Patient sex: M
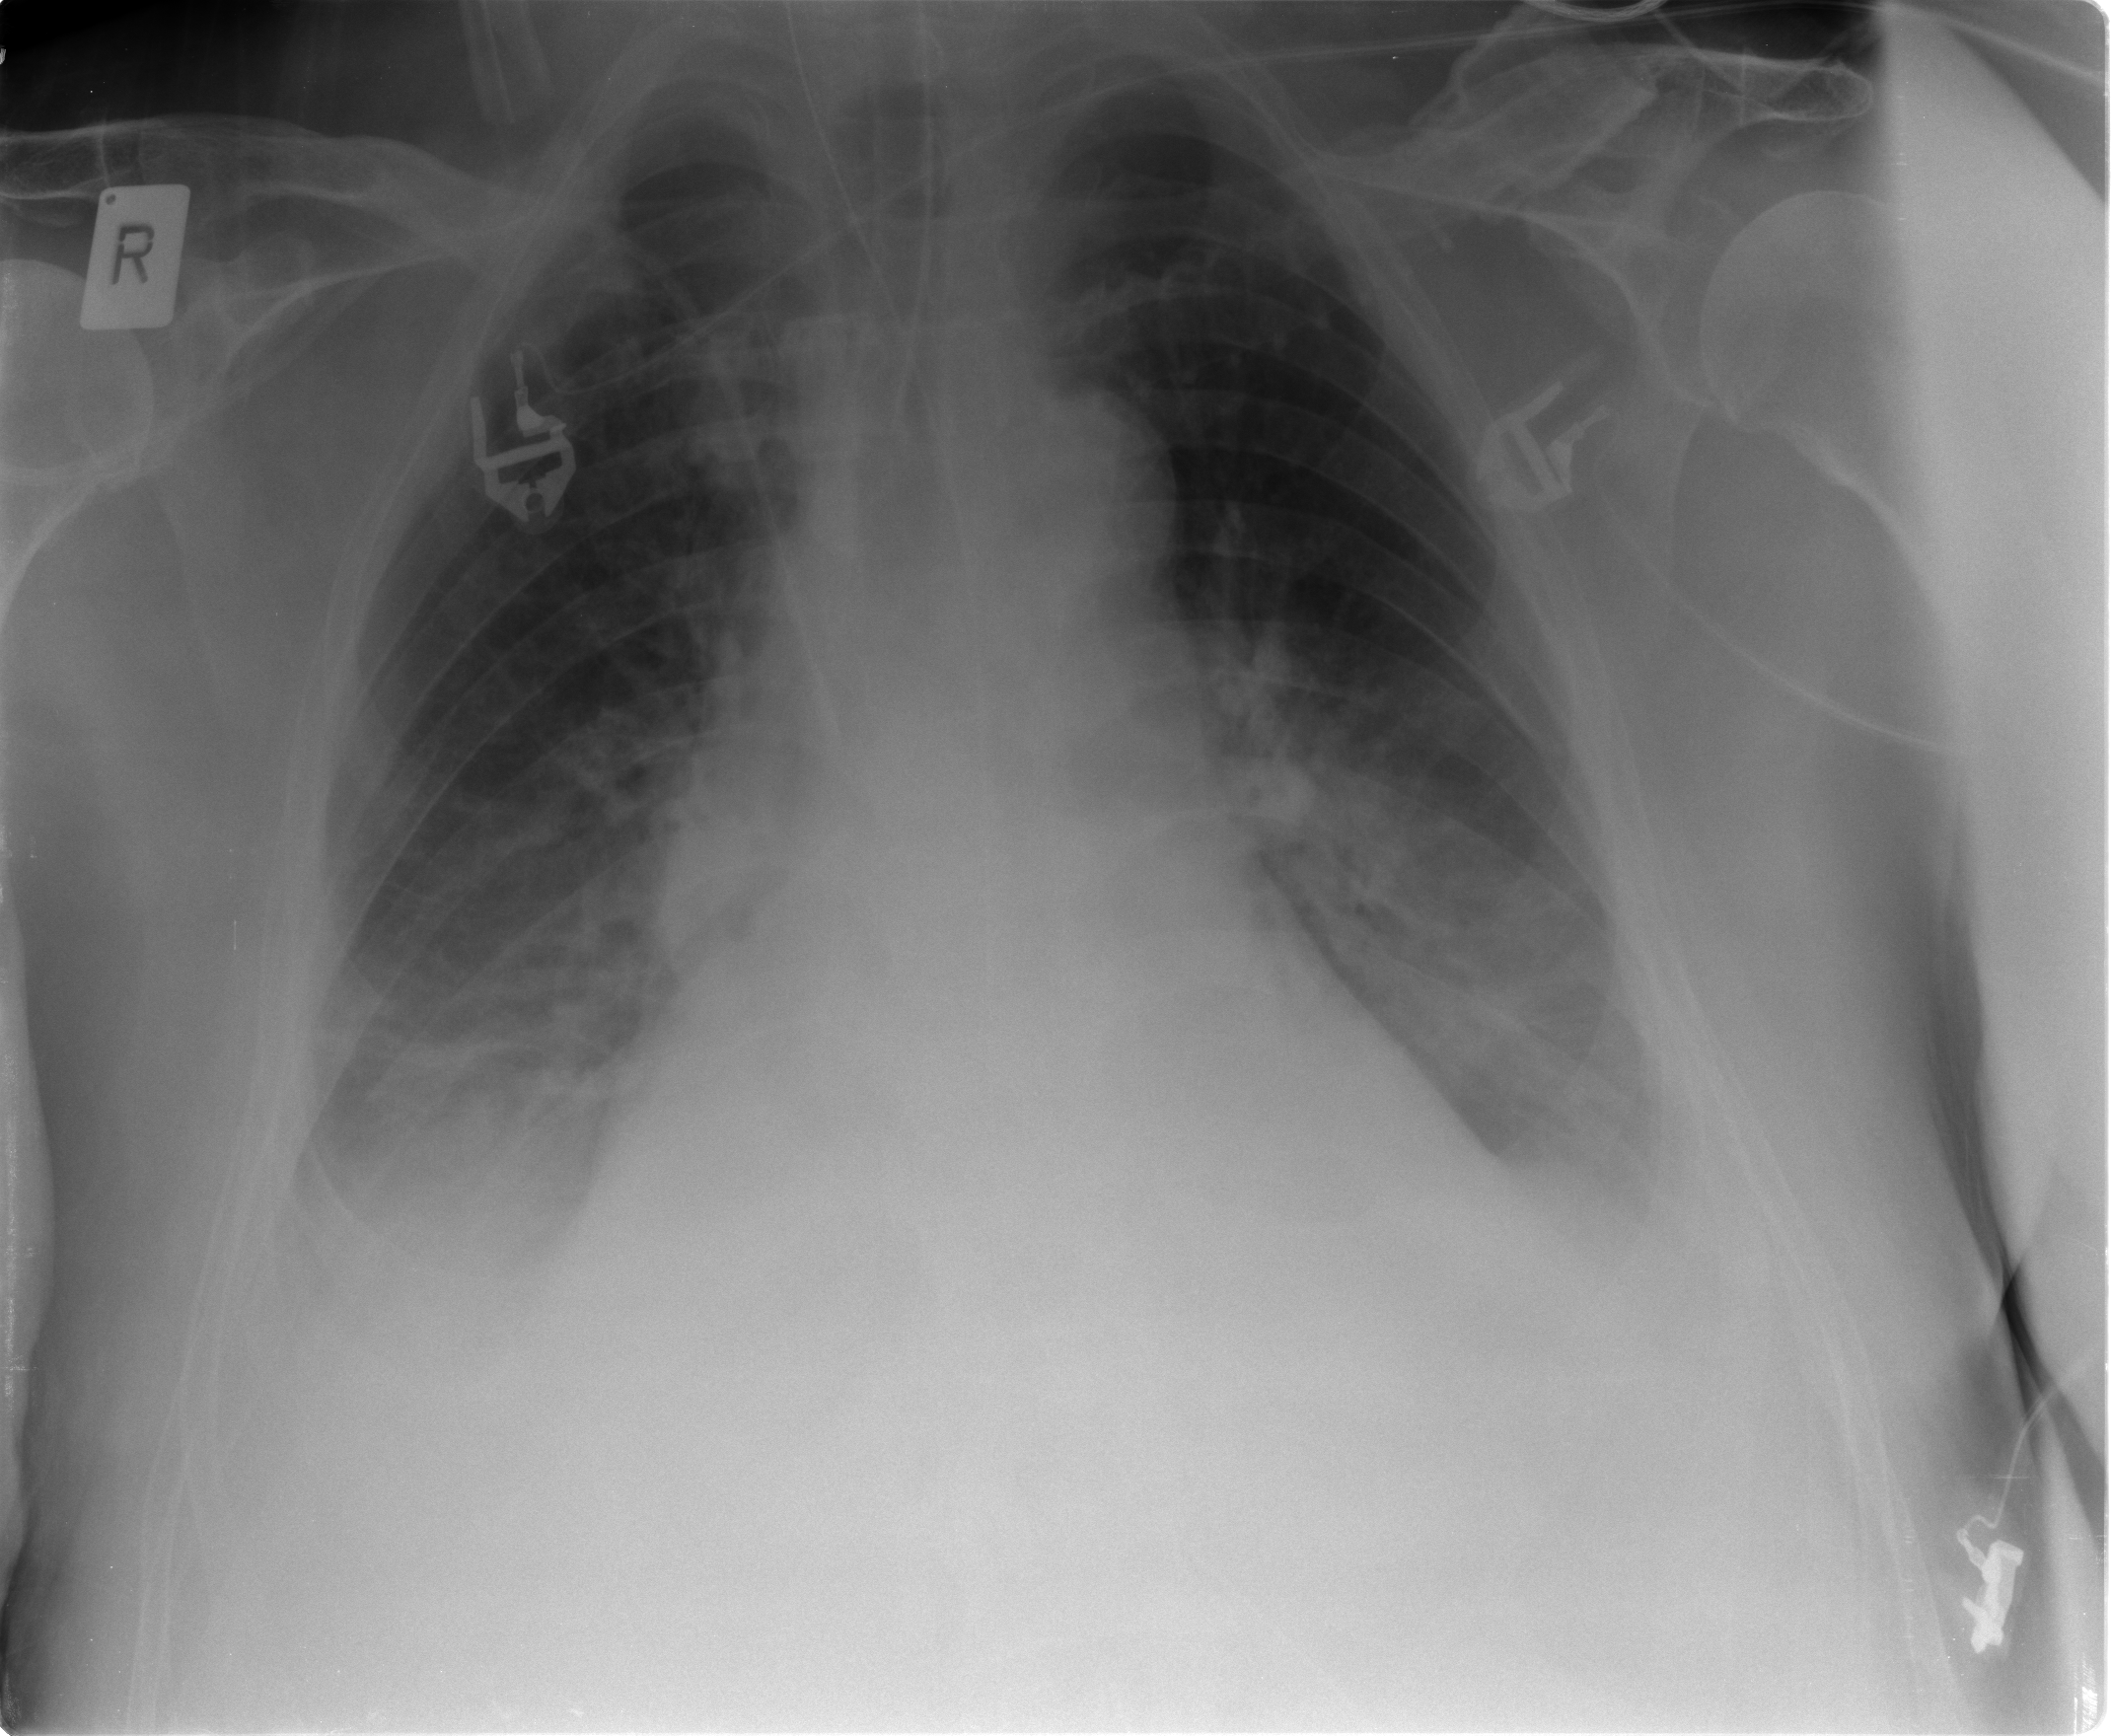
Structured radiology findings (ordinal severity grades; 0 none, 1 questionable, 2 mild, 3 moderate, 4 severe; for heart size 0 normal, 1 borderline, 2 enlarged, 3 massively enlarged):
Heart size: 2
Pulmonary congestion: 2
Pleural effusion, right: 2
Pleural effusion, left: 2
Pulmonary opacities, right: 1
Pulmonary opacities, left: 1
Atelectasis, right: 2
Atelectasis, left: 2